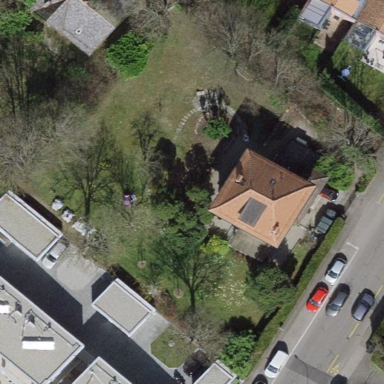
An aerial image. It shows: Garden surrounded by fence.